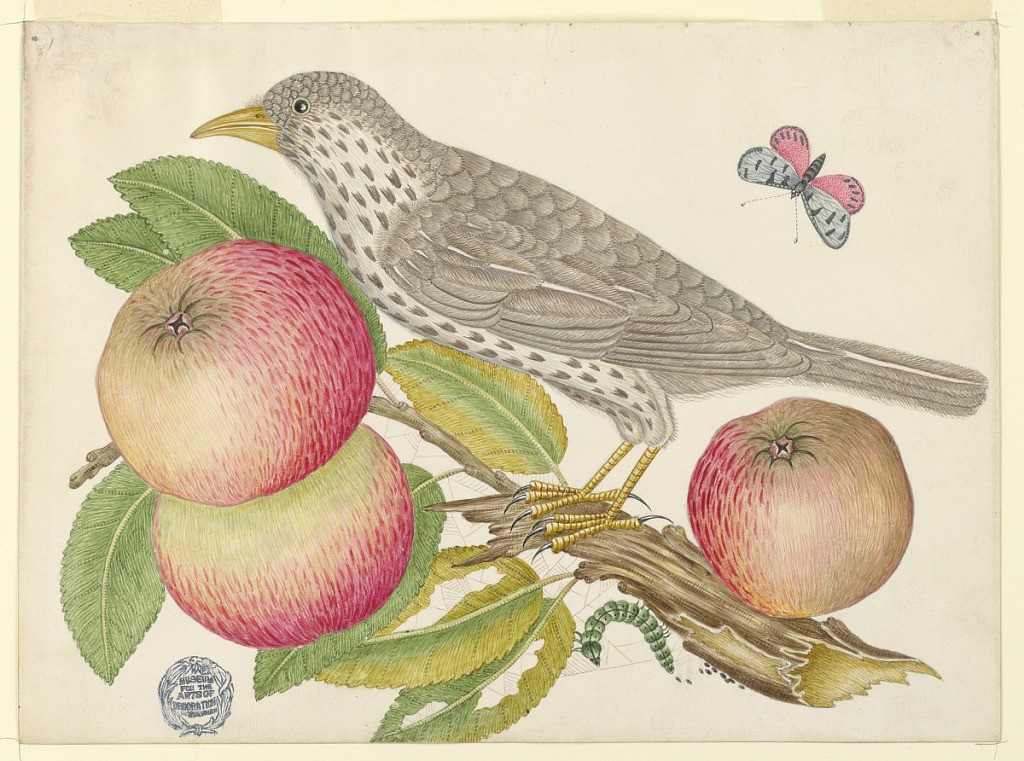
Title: Brown Bird on Apple Branch, with Caterpillar
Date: ca. 1800–1830
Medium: Pen and ink, graphite on coated wove paper
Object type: Drawing
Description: Brown Bird on Apple Branch, with Caterpillar